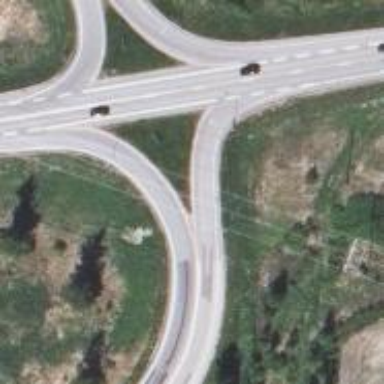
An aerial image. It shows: Tertiary trunk_link highway.